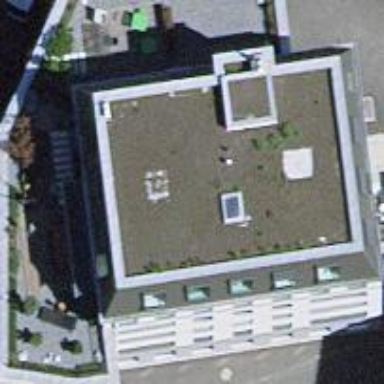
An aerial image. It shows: Building.